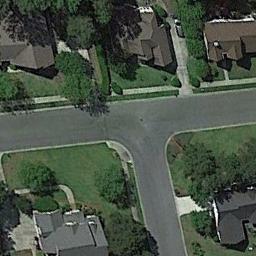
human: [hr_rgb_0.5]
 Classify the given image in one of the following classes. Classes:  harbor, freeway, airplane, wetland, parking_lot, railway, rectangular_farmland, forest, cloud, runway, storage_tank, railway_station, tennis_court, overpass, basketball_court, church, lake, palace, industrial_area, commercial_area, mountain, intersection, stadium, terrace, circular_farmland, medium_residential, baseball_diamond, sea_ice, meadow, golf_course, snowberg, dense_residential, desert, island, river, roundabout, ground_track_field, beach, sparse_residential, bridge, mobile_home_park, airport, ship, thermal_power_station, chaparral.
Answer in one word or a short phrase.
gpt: medium_residential